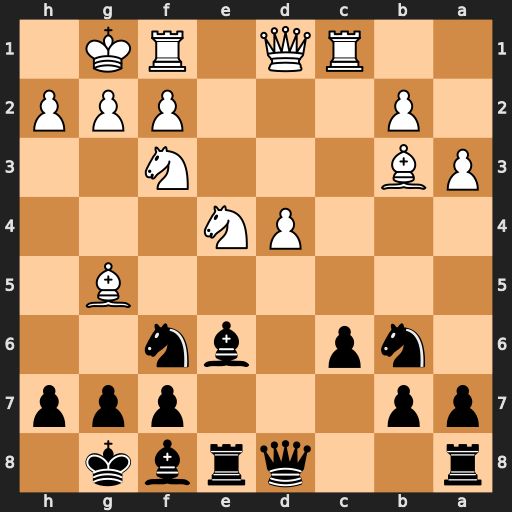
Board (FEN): r2qrbk1/pp3ppp/1np1bn2/6B1/3PN3/PB3N2/1P3PPP/2RQ1RK1
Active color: b
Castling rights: -
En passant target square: -
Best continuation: Bxb3 Nxf6+ gxf6 Qxb3 fxg5